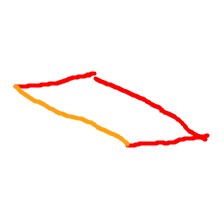
Shape: parallelogram